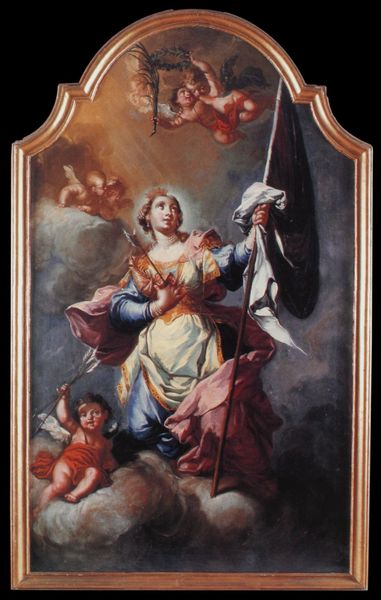
Titel: Hl. Ursula
Künstler: Franz Sebald Unterberger
Institution: Brixen, Diözesanmuseum
Schlagwörter: blau, dunkel, feder, flügel, gemälde, himmel, umhang, weiß, wolken, wunde, gelb, frau, kleid, licht, schwarz, blick, rot, tuch, wolke, augen, falten, rahmen, bild, wind, kirche, sonne, gold, tücher, kind, krone, rosa, fliegen, kinder, engel, liebe, düster, bogen, stab, tüll, fahne, flagge, lanze, schild, glaube, strahlen, kranz, frieden, heiligenschein, krönung, religiös, heilige, amor, maria, verletzung, erzengel, köcher, pfeil, ikone, feil, pfeile, altarbild, michael, armor, viktoria, feile, blick nach oben, lanzer, heilihe, szba